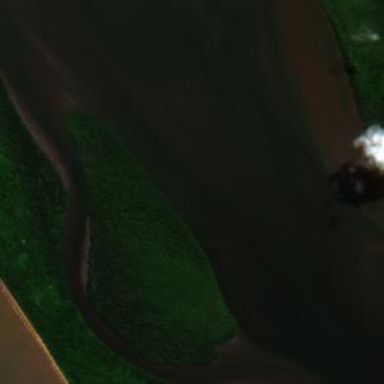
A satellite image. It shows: Island surrounded by mangrove wetland.